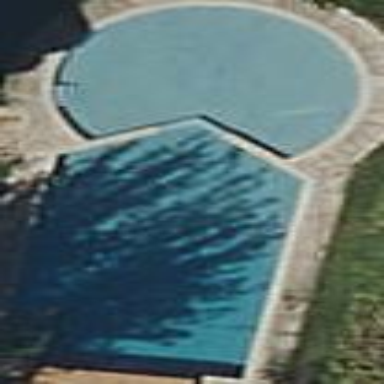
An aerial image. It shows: Swimming pool located in leisure land.